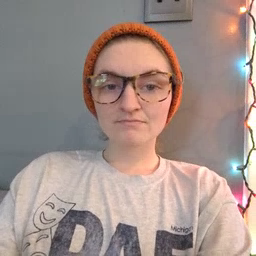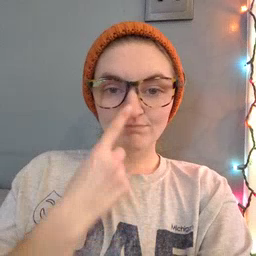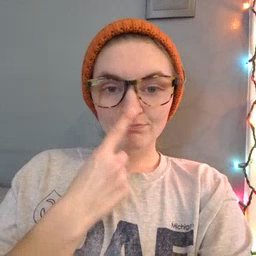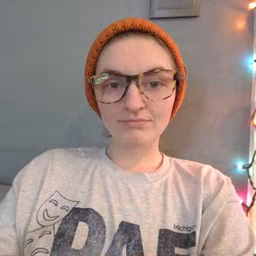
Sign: nose